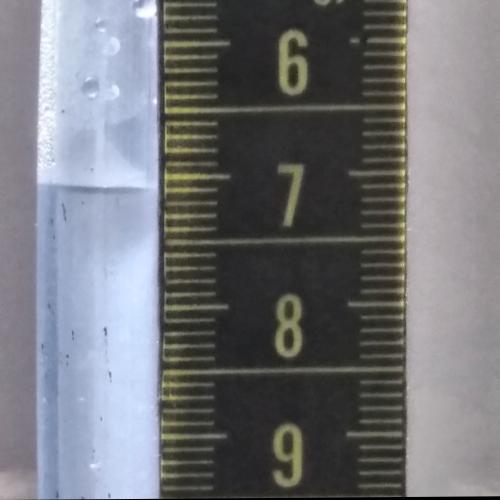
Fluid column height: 7.1 cm